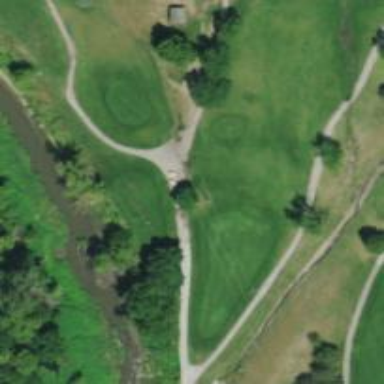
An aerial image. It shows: Well-maintained path used as golf cart path. The tracktype is grade1.